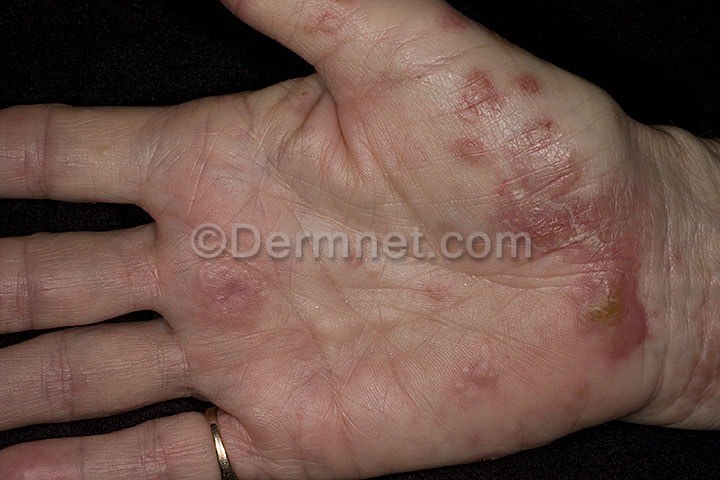
Disease: Exanthems and Drug Eruptions